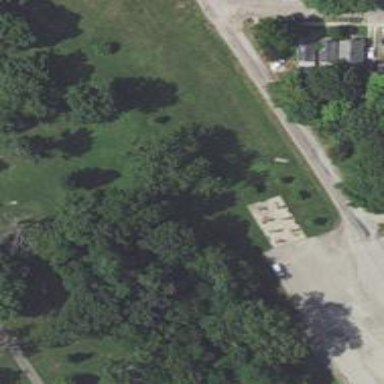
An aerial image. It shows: Disc golf hole.